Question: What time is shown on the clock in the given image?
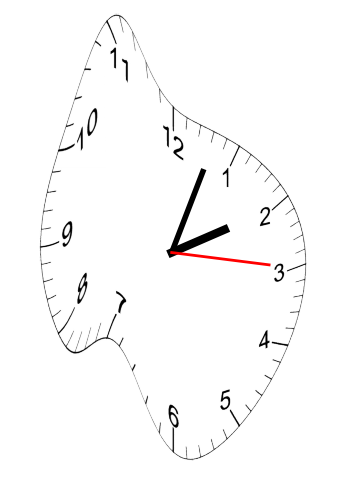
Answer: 02:03:15